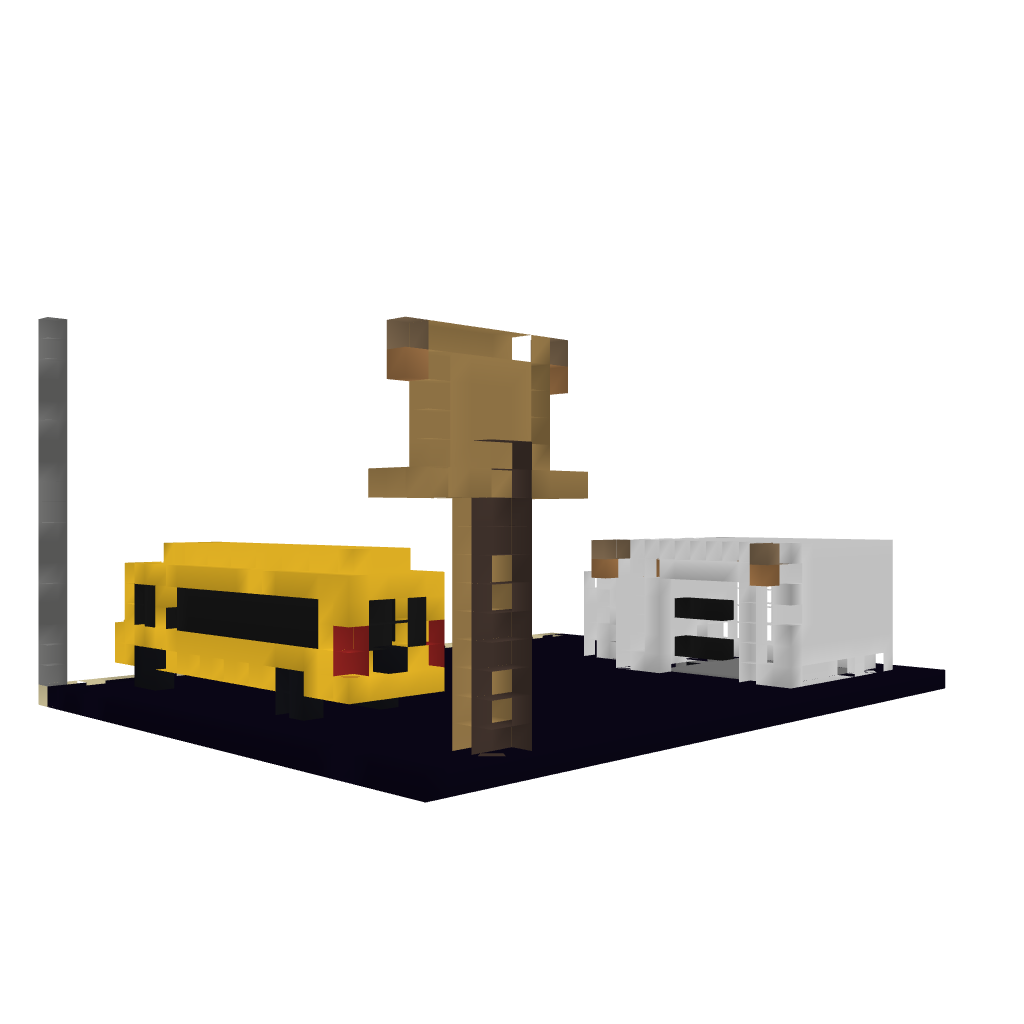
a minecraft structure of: School Bus